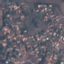
Land use / land cover class: Residential